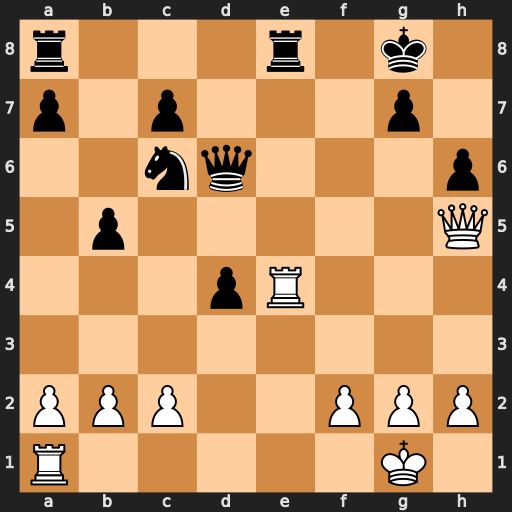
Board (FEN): r3r1k1/p1p3p1/2nq3p/1p5Q/3pR3/8/PPP2PPP/R5K1
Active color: w
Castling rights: -
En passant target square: -
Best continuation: Rxe8+ Rxe8 Qxe8+